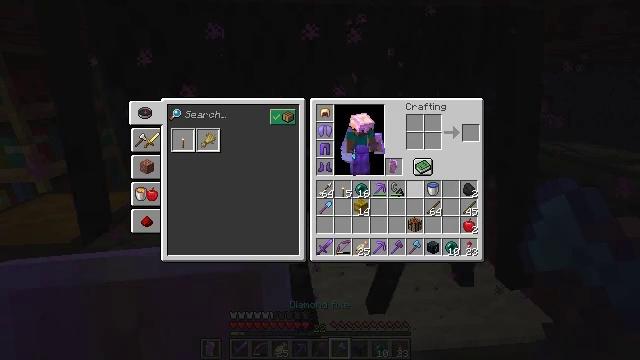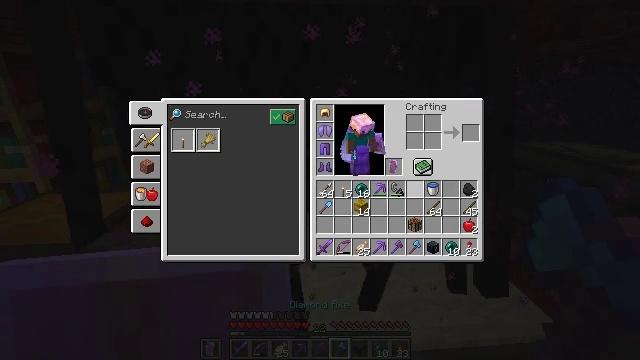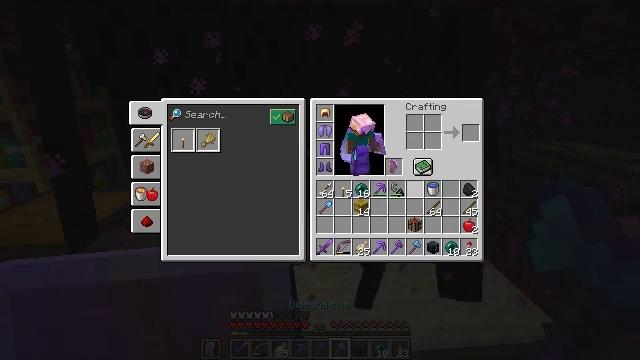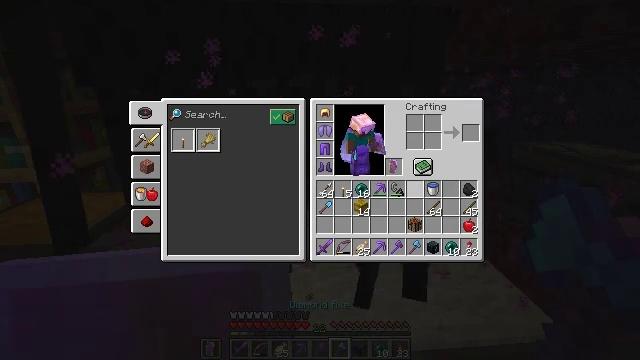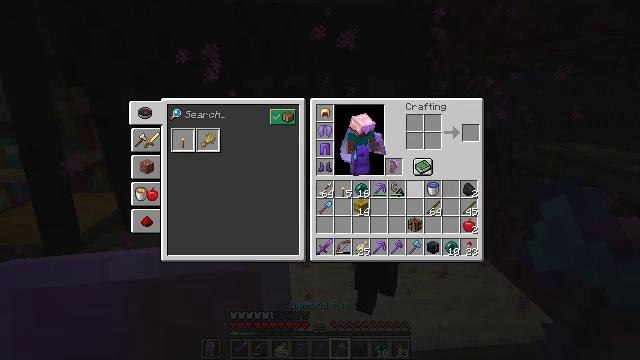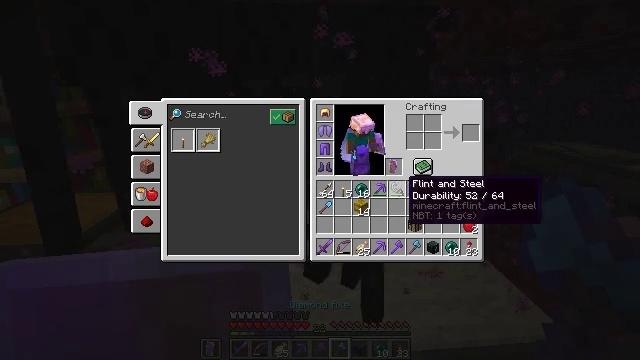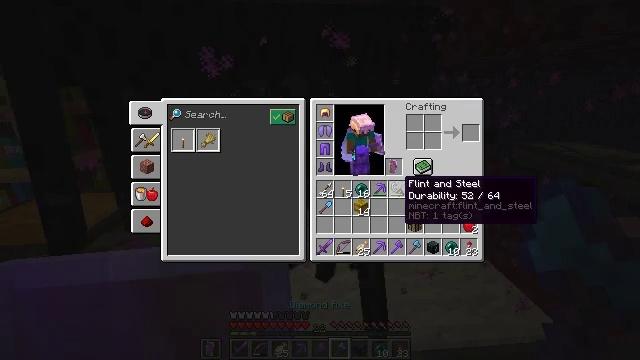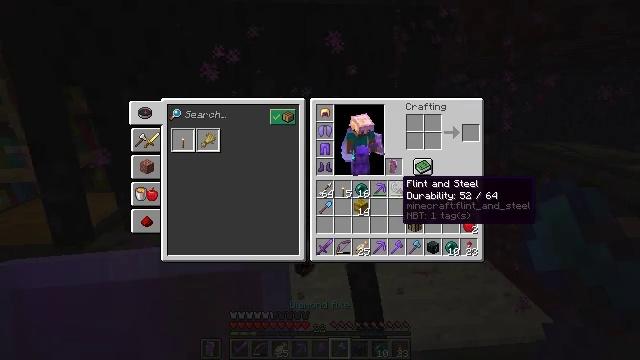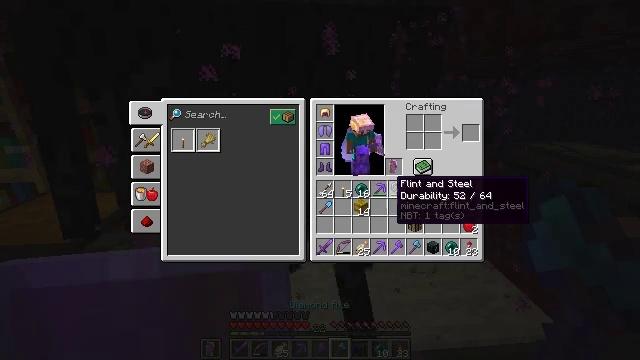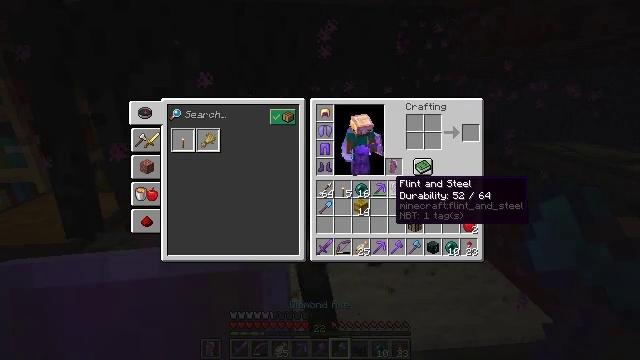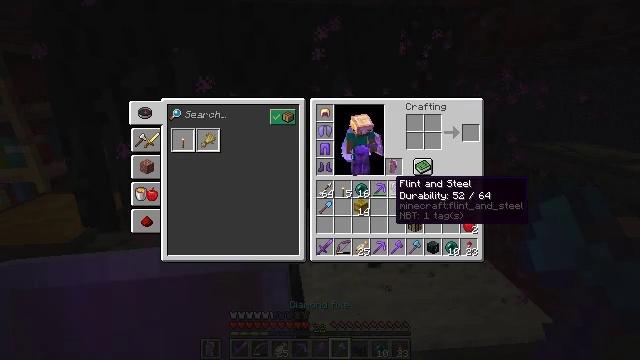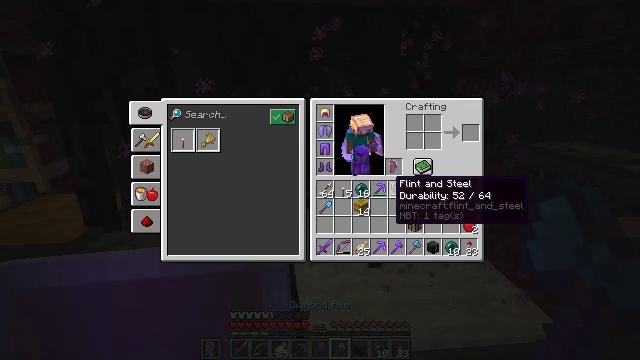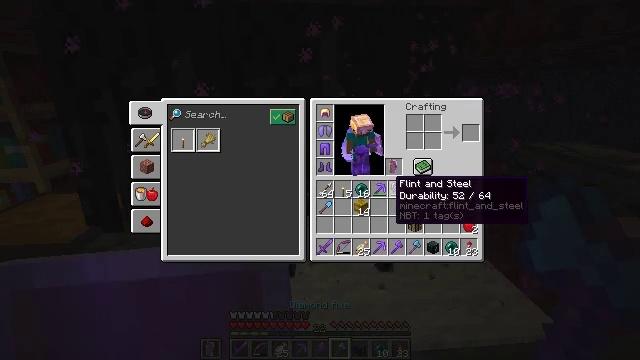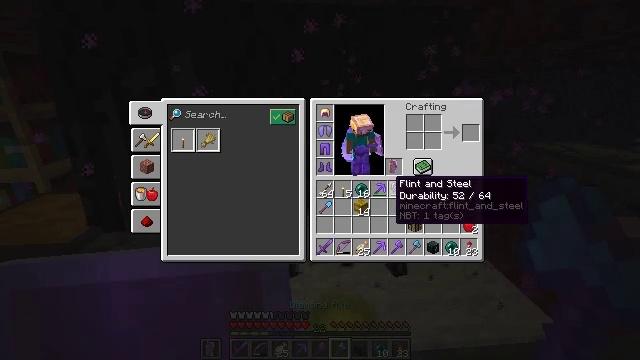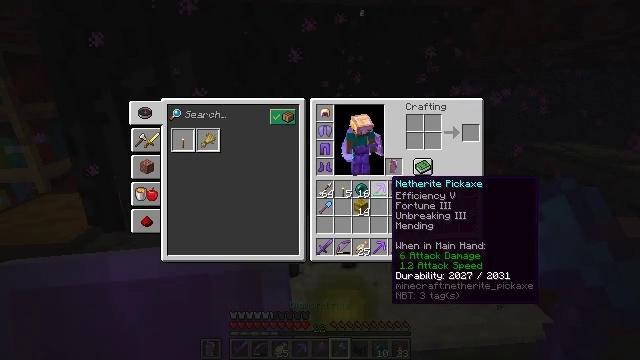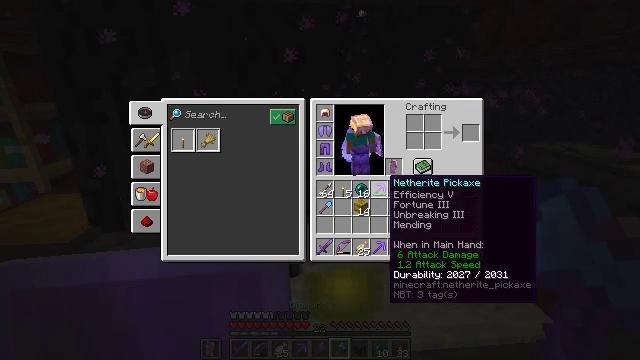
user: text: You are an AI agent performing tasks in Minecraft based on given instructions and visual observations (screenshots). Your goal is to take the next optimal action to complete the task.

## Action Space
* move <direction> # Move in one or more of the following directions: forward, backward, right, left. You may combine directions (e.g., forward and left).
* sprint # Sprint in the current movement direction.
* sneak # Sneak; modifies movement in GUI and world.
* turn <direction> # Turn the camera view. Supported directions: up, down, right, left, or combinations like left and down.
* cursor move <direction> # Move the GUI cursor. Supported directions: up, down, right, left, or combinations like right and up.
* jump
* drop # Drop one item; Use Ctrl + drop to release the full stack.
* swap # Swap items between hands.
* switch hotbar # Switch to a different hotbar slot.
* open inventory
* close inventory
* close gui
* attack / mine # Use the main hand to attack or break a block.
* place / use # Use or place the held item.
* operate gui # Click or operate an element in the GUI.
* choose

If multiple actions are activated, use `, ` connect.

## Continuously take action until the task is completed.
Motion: motion action
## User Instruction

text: Kill mobs.
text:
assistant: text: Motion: no_op
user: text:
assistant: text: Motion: no_op
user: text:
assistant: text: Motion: no_op
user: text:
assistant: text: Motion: no_op
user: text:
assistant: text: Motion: cursor move left
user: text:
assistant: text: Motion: no_op
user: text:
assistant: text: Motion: no_op
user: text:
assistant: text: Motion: no_op
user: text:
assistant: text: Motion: no_op
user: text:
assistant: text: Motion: no_op
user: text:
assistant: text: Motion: no_op
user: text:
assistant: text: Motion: no_op
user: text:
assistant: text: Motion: no_op
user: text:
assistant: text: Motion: no_op
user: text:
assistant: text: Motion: no_op
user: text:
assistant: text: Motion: no_op
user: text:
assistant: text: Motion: no_op
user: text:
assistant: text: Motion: no_op
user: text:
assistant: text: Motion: operate gui
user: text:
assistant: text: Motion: operate gui
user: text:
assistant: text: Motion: operate gui
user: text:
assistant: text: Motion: no_op
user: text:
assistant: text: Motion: cursor move up
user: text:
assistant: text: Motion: no_op
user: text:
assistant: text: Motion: no_op
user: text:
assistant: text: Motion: no_op
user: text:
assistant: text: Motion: no_op
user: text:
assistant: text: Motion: no_op
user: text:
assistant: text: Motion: no_op
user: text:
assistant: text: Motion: no_op